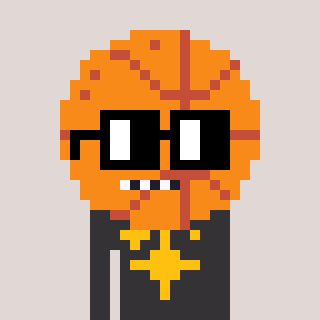
a pixel art character with square black glasses, a basketball-shaped head and a grayscale-colored body on a warm background